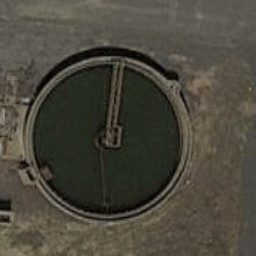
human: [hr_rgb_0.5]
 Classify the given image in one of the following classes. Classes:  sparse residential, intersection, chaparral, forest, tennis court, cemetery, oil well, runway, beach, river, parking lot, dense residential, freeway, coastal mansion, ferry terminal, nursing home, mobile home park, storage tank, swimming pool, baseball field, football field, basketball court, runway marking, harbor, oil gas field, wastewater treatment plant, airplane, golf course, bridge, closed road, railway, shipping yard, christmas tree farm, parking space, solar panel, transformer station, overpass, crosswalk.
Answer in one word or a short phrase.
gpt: wastewater treatment plant